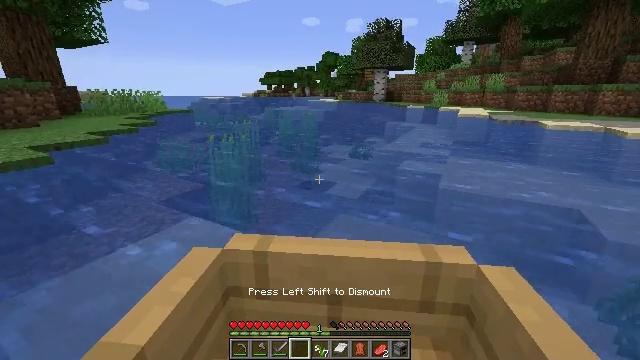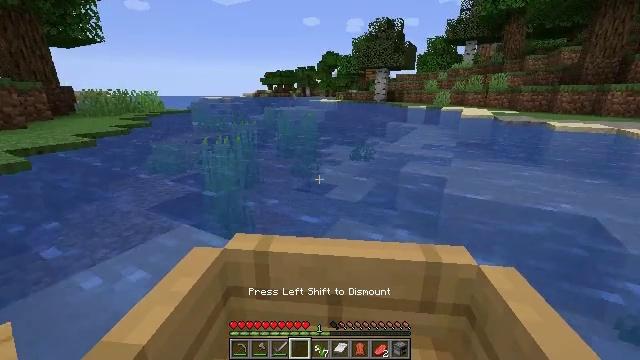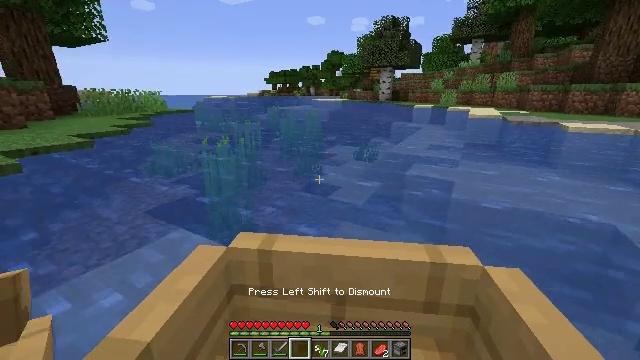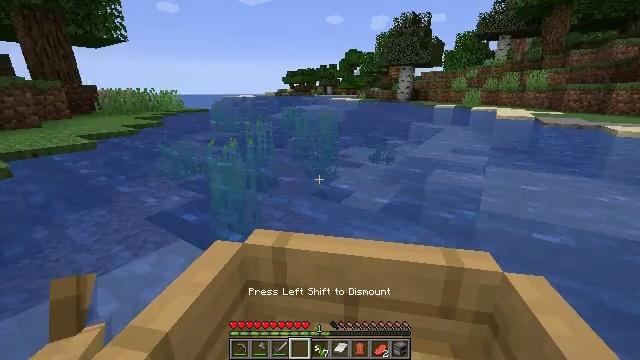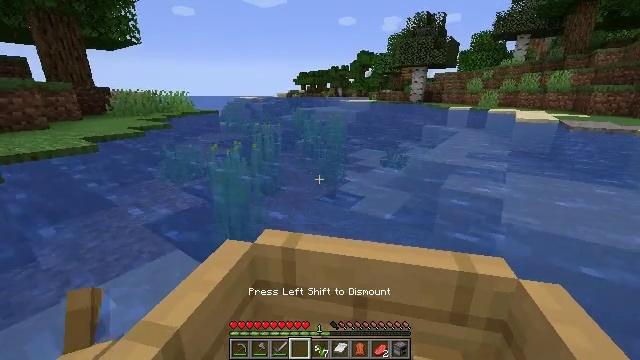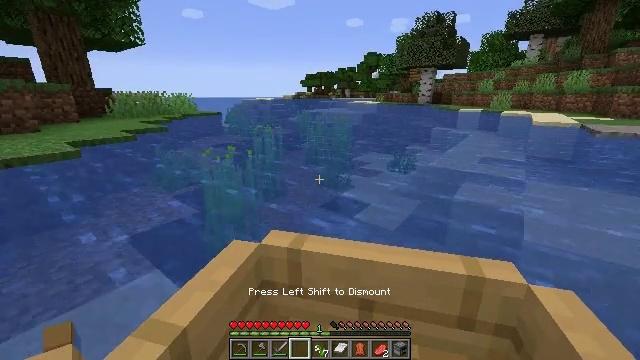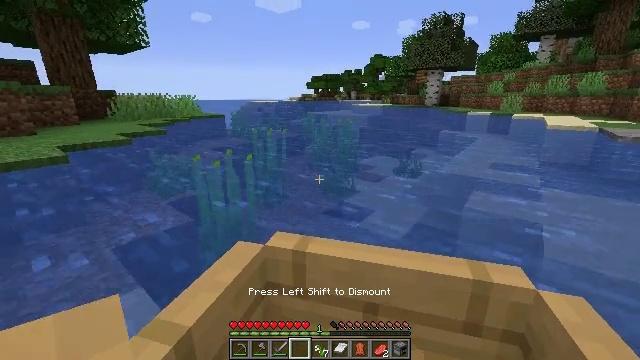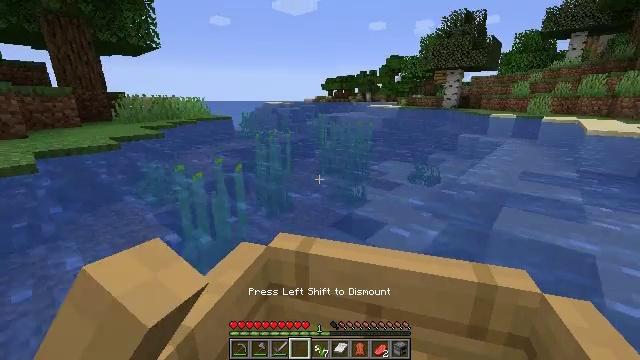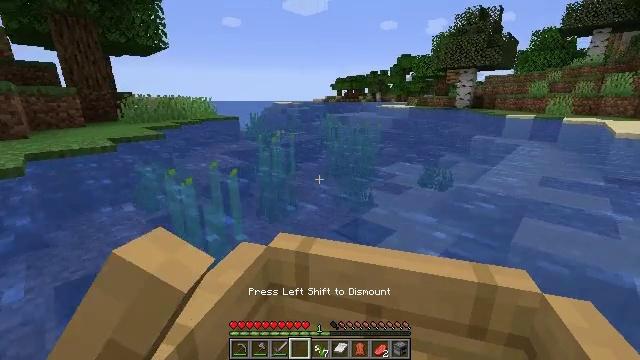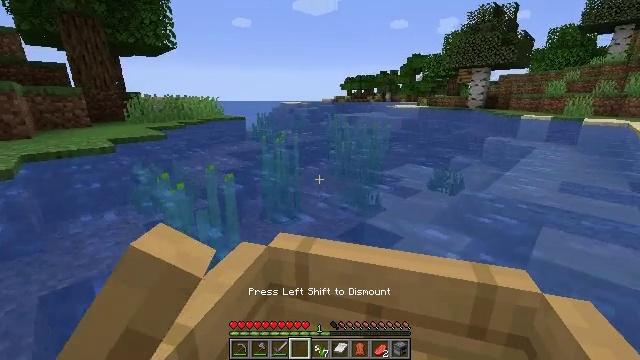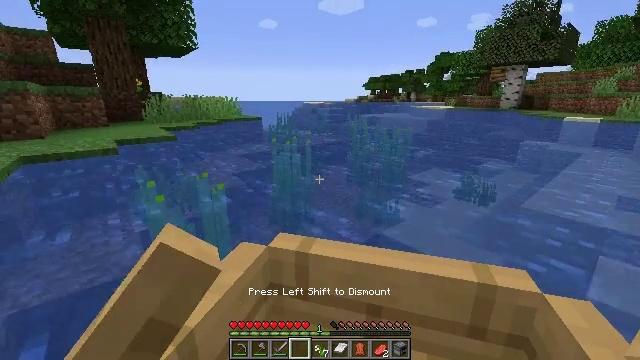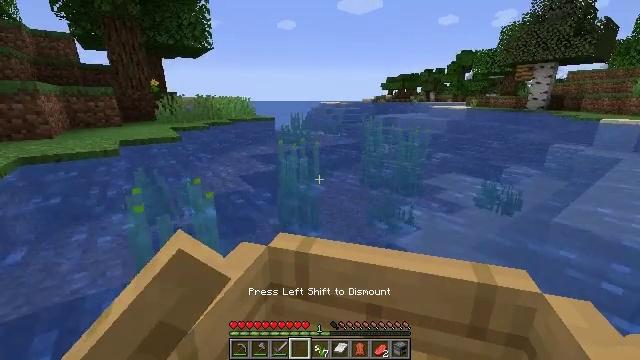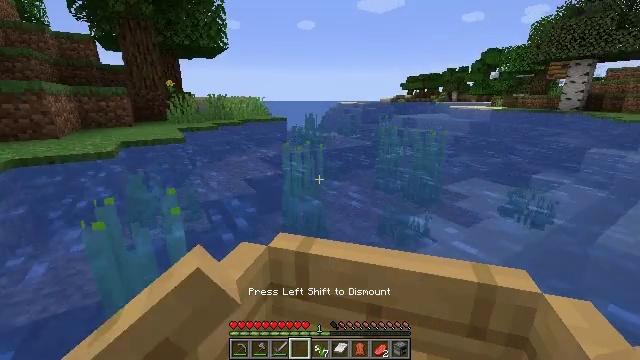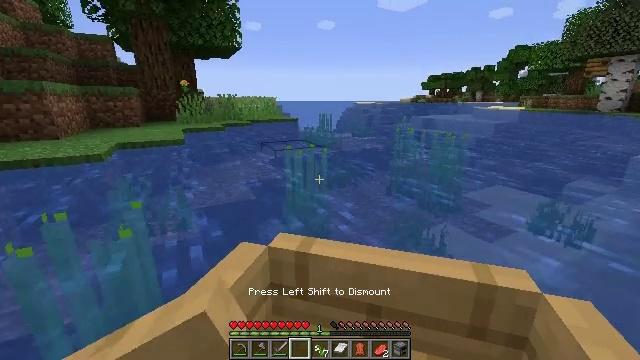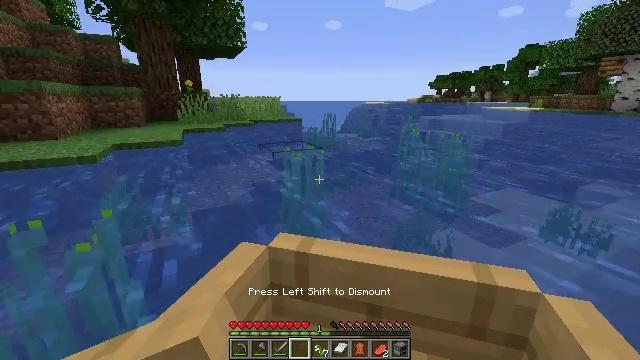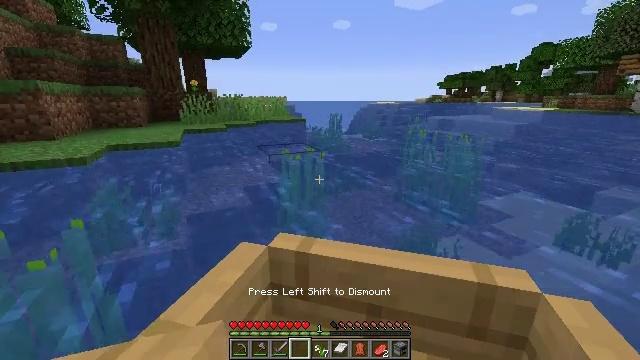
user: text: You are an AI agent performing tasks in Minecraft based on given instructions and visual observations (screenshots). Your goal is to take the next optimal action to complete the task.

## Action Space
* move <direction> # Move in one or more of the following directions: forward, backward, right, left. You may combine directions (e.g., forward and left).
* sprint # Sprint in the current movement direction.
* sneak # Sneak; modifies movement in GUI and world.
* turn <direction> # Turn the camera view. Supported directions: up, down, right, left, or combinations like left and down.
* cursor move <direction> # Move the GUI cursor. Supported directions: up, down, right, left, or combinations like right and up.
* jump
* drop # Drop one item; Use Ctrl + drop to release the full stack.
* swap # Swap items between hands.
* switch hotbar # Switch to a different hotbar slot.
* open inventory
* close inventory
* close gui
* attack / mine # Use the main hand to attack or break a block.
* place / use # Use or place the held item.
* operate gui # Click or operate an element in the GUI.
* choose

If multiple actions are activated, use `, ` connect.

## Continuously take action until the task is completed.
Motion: motion action
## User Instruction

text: Get materials to craft white dye.
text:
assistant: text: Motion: move forward
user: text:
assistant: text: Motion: move forward
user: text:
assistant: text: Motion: move forward, turn left
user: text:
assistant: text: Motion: move forward, turn left
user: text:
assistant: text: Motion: move forward and move left, turn left
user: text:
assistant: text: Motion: move forward and move left, turn left
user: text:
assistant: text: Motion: move forward and move left
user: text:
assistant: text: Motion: move forward and move left
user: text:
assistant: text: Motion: move forward and move left
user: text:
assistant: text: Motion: move forward
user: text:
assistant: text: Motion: move forward
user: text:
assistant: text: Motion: move forward
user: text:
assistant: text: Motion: move forward
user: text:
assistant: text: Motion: move forward
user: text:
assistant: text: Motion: move forward
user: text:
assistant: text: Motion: move forward
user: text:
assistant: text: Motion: move forward
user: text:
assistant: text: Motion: move forward, turn right
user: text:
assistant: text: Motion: move forward, turn right
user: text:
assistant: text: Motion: move forward, turn right
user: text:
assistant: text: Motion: move forward, turn right
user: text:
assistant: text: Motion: move forward
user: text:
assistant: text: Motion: move forward and move right
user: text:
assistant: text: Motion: move forward and move right
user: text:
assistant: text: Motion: move forward and move right
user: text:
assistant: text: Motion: move forward and move right
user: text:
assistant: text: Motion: move forward
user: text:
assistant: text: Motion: move forward
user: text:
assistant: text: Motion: move forward
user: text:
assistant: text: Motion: move forward